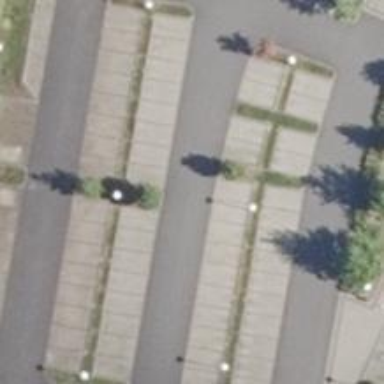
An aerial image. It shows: Parking area with surface.